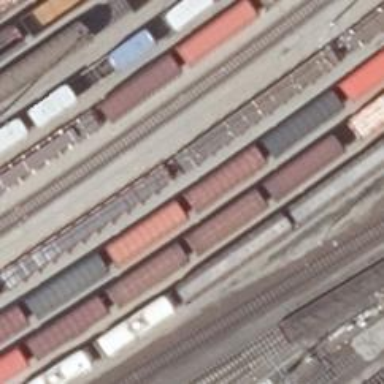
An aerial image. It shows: Rail yard with electrified contact lines for the railway.